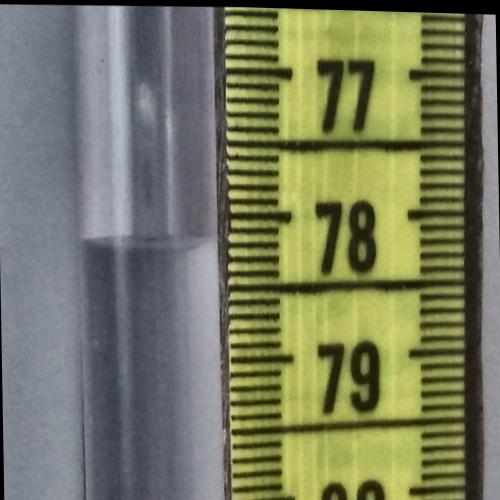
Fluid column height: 78.2 cm